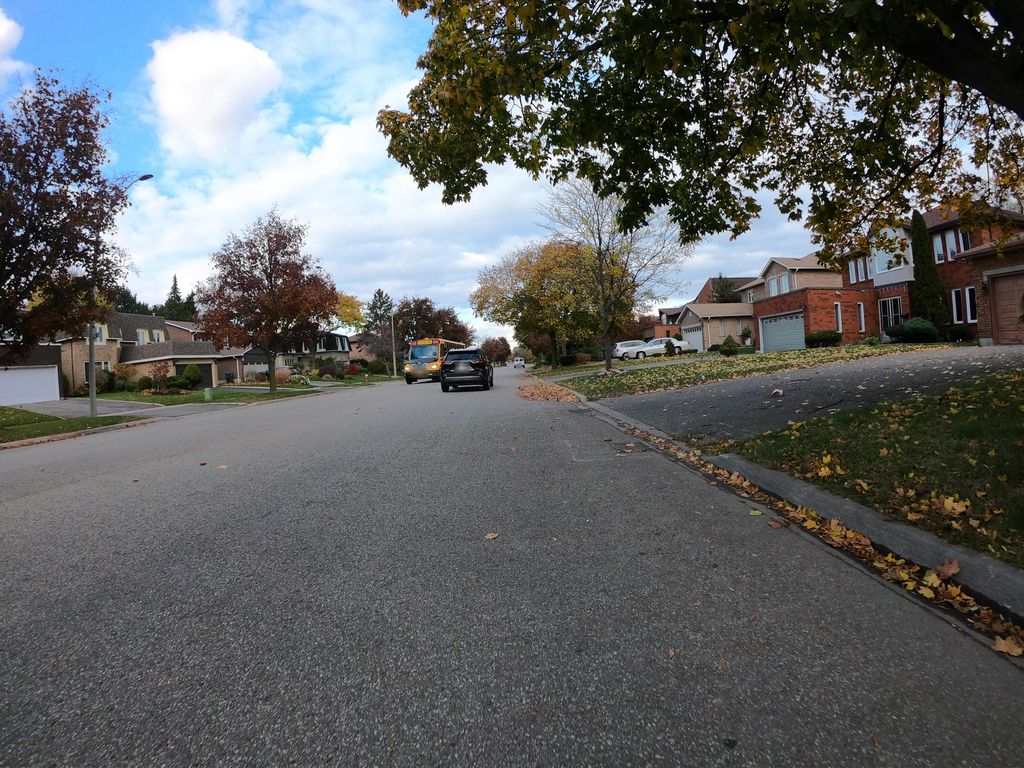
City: toronto